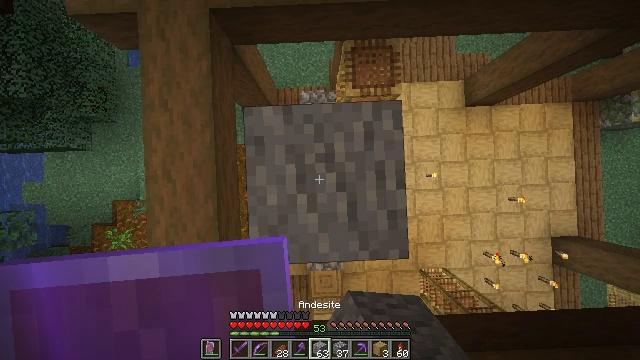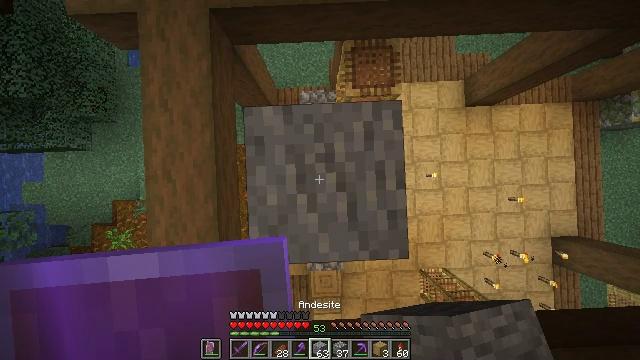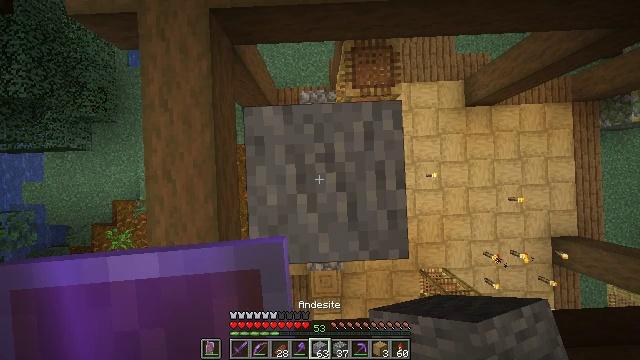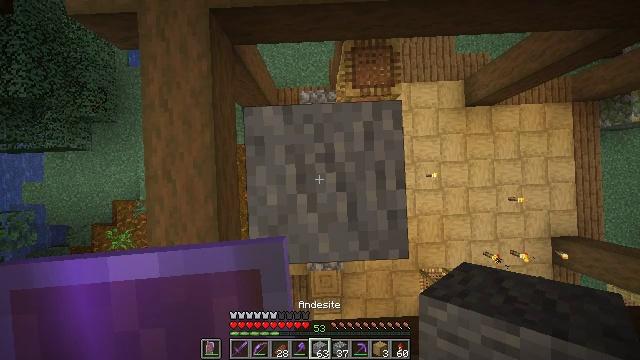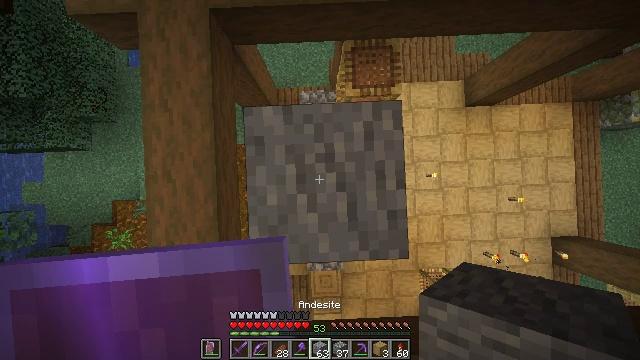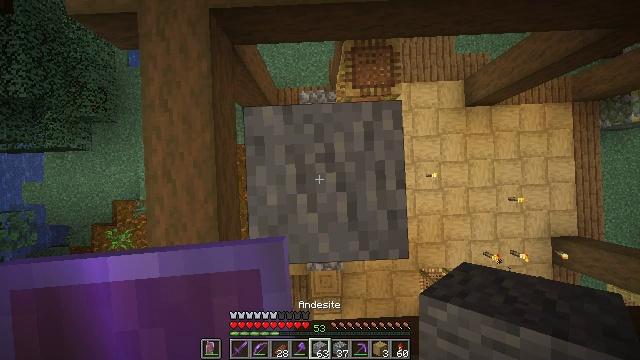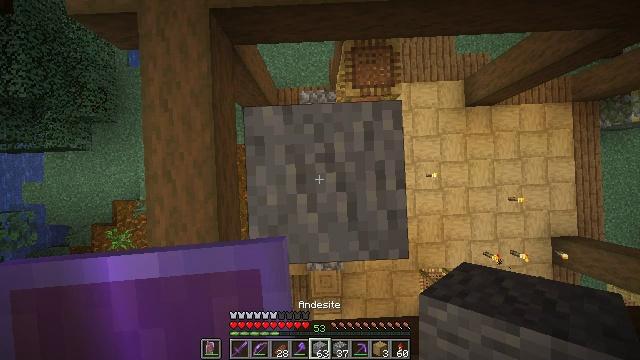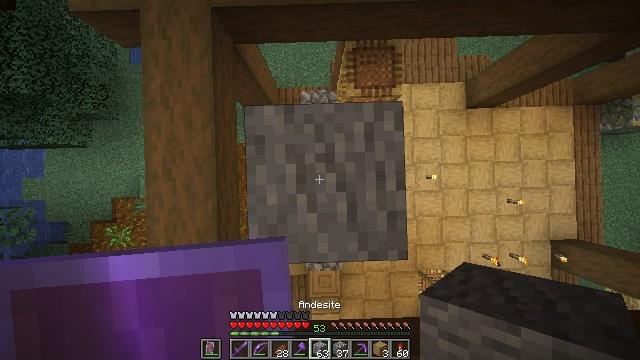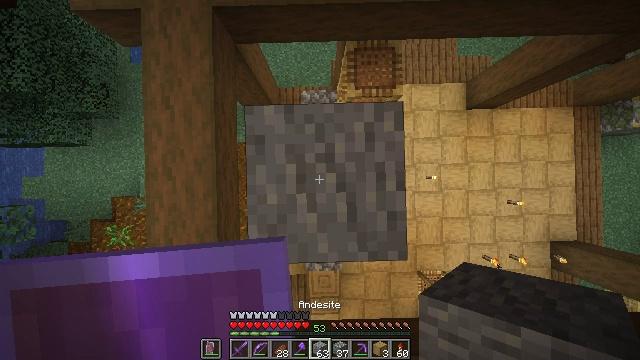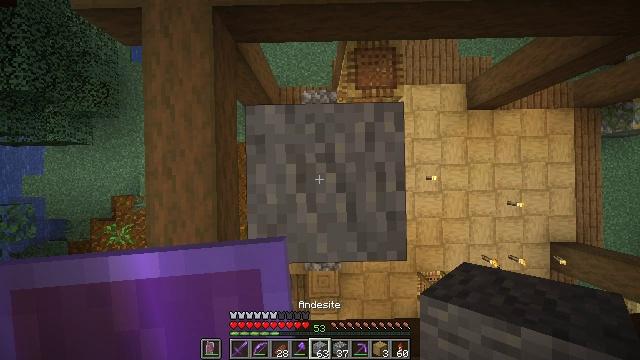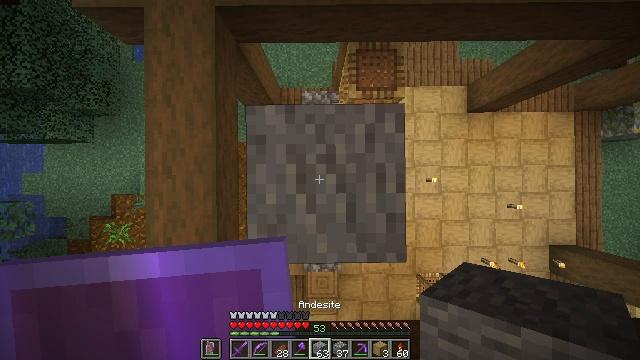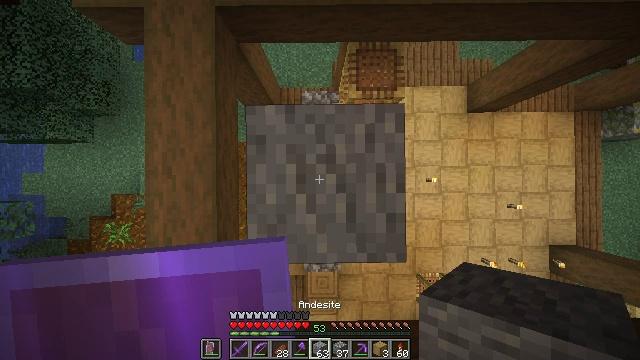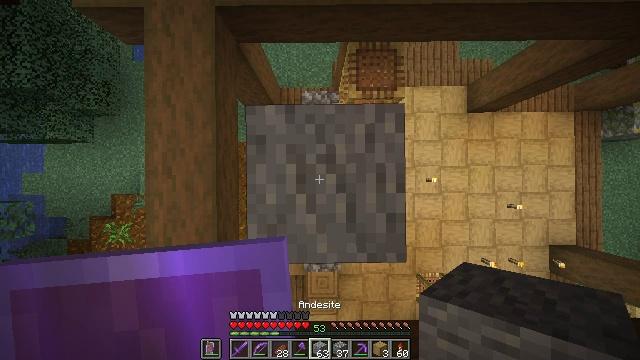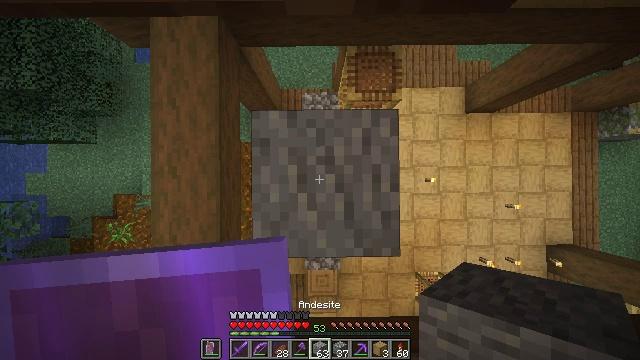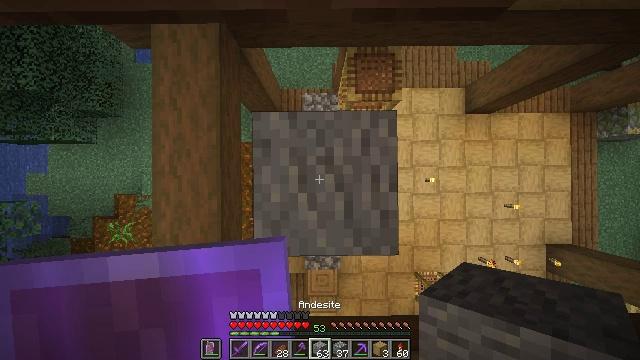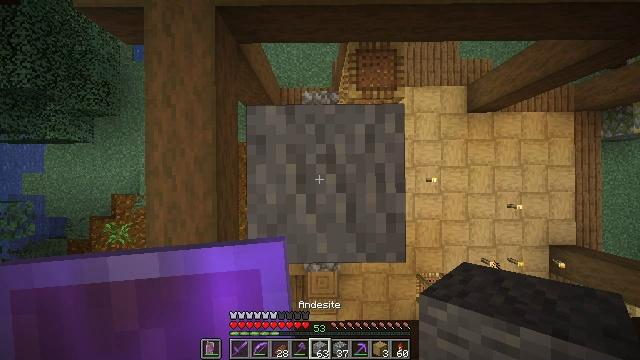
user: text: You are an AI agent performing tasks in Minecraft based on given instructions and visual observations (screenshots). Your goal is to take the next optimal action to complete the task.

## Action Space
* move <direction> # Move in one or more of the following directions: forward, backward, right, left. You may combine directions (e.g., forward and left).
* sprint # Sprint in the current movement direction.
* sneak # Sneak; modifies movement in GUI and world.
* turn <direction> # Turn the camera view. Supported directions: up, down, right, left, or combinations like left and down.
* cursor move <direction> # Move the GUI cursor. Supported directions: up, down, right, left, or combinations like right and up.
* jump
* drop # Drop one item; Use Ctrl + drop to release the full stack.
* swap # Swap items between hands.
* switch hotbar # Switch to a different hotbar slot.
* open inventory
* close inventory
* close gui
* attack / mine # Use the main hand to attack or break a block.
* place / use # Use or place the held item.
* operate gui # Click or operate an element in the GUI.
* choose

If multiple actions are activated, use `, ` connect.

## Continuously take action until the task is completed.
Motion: motion action
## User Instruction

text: Harvest jungle planks from a wall or floor.
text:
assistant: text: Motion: no_op
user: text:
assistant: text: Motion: no_op
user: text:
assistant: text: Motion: no_op
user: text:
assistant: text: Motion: no_op
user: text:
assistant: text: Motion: no_op
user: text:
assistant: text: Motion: no_op
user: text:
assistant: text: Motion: no_op
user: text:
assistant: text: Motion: no_op
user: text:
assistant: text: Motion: no_op
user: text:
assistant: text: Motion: no_op
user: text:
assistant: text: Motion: no_op
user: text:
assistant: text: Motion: no_op
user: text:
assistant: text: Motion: jump
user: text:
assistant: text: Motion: jump
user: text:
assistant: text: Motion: jump
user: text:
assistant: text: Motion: jump
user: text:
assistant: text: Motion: jump
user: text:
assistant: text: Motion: jump
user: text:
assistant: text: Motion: use / place, jump
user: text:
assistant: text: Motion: use / place, jump
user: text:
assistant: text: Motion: use / place, jump
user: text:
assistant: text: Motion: jump
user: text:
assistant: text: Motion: no_op
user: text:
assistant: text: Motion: no_op
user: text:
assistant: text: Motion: no_op
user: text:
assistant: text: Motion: no_op
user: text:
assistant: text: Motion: turn right and up
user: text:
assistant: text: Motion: turn right and up
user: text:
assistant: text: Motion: turn right and up
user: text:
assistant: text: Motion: turn right and up